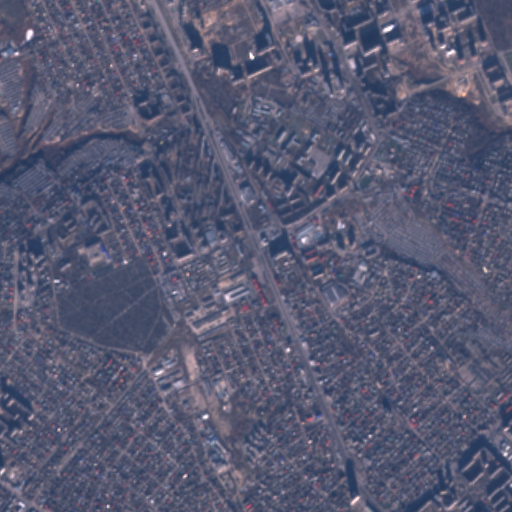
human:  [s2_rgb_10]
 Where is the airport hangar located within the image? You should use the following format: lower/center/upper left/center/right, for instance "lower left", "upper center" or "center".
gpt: The airport hangar is located in the lower right of the image.
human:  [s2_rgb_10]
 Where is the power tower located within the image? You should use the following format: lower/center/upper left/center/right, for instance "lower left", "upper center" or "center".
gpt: The power tower is located in the right of the image.
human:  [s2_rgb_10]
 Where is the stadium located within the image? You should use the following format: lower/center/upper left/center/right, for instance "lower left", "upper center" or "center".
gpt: The stadium is located in the center right of the image.
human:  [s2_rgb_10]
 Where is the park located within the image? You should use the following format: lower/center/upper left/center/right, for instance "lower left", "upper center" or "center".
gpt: There is no park in the image.